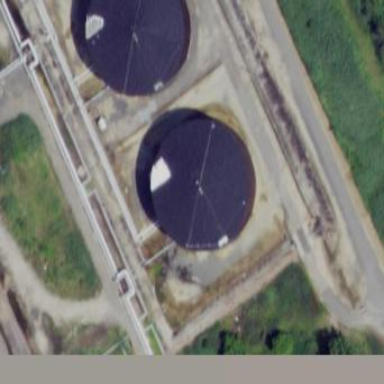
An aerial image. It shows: Storage tank which is man-made.